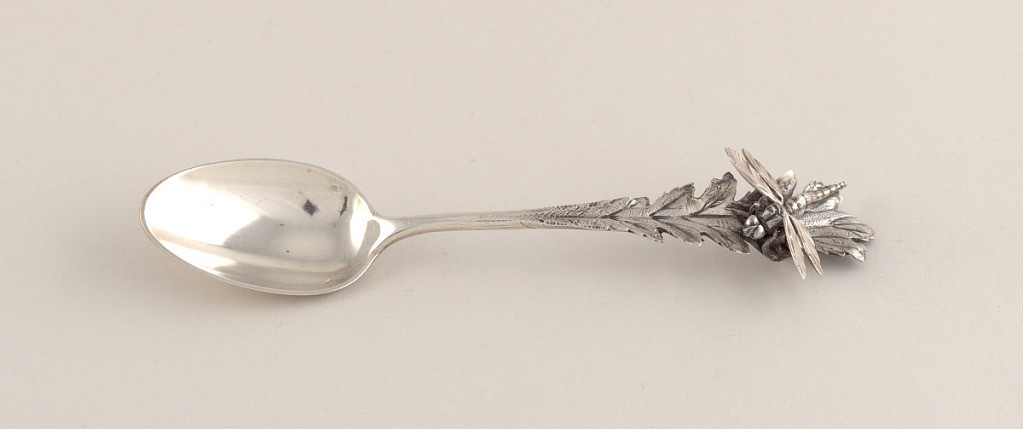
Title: Demitasse Spoon with Dragonfly
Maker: Charles Victor Gibert, French
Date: ca. 1890
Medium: silver
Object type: spoon
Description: Oval bowl with plain narrow stem. Stem continues to form pinate leaf with dragonfly applied diagonally on middle of leaf with tail continuing to edge of terminal and wings outstretched horizontally over leaf edges.